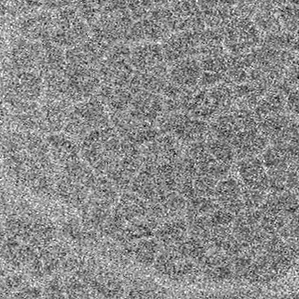
Label: frost